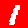
Digit: 1